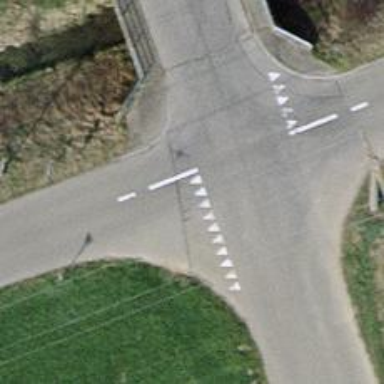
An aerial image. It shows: Road with "give way" sign.